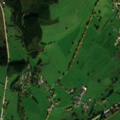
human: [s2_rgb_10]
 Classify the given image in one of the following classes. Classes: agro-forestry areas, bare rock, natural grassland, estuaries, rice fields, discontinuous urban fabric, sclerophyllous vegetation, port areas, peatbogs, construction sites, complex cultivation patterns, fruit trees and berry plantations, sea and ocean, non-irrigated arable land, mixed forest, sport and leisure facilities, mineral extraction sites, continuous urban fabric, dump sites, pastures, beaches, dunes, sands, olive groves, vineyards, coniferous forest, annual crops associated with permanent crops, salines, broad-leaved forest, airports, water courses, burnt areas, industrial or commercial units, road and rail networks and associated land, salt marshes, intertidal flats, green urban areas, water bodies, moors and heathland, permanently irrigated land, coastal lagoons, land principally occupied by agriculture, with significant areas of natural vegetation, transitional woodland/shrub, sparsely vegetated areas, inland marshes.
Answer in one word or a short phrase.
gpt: discontinuous urban fabric, pastures, complex cultivation patterns, coniferous forest, mixed forest